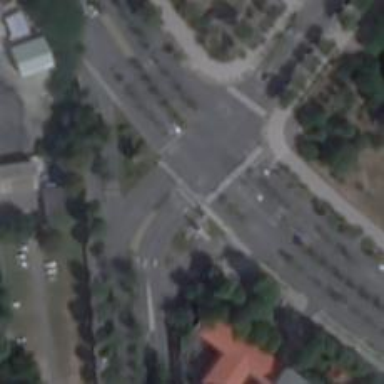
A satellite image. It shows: Marked road crossing.